Question: I'm not sure if I was precise enought in my question so I'll explain the situation.
I got 2 tables in which I need to do an left outer join to get the data even where there's no match. I did a query which is working fine except for one discrimination in the where statement:
'''
SELECT TableA.Type, SUM(TableB.HreReelles) AS HreReellesTotales, TableB.NoProjet_Short
FROM TableA
LEFT OUTER JOIN TableB ON TableA.IDType = TableB.IDType
WHERE TableA.Categorie = 'Electrique'
GROUP BY TableB.NoProjet_Short,TableA.Type
'''
Now I realized I also needed to get only the record for a specific project BUT by keeping the all the "TableA.Type" from the OUTER JOIN even if there is no match in the other table. If I only add the "AND" statement, it removes them from the returned records. I'll post screenshot if necessary ;).
Oh and I'll need to put this in a OleDbCommand when finalized.
Thanks
Simon
Added picture. I don't need what's in red, but I need the rest including the empty cells (which comes from the LEFT OUTER JOIN).

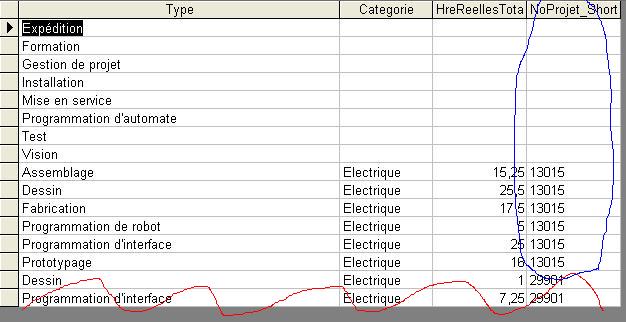
Answer: I think you may need to go the long way around:
'''
SELECT TableA.Type, SUM(b.HreReelles) AS HreReellesTotales,
b.NoProjet_Short
FROM TableA
LEFT JOIN (SELECT * FROM TableB
WHERE TableB.ColumnName = 'SomeValue') b
ON TableA.IDType = b.IDType
WHERE TableA.Categorie = 'Electrique'
GROUP BY b.NoProjet_Short,TableA.Type
'''